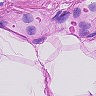
Metastatic tissue present: no